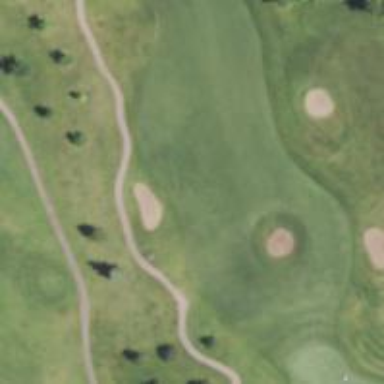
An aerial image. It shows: View of golf hole.